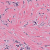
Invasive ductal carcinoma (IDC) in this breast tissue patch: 1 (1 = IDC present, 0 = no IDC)